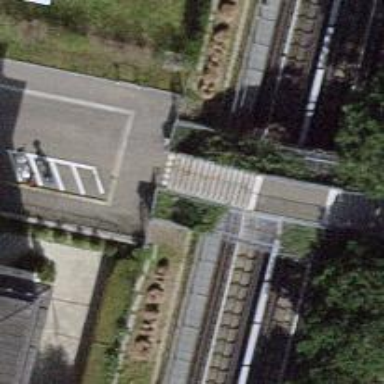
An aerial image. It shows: Bicycle parking area.